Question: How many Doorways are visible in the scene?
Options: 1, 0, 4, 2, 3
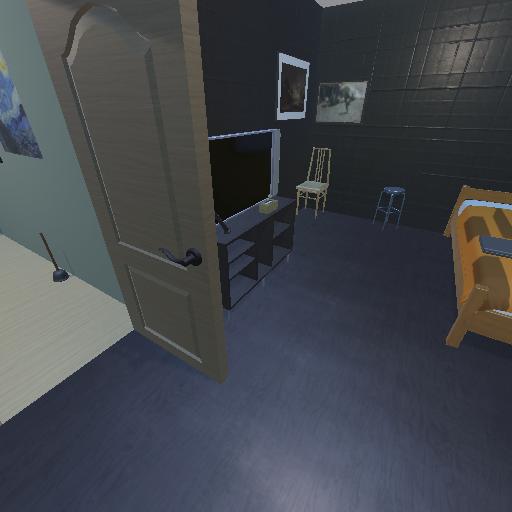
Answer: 1